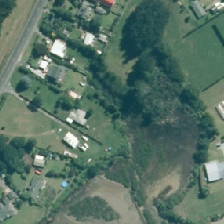
Land cover: urban_build_up